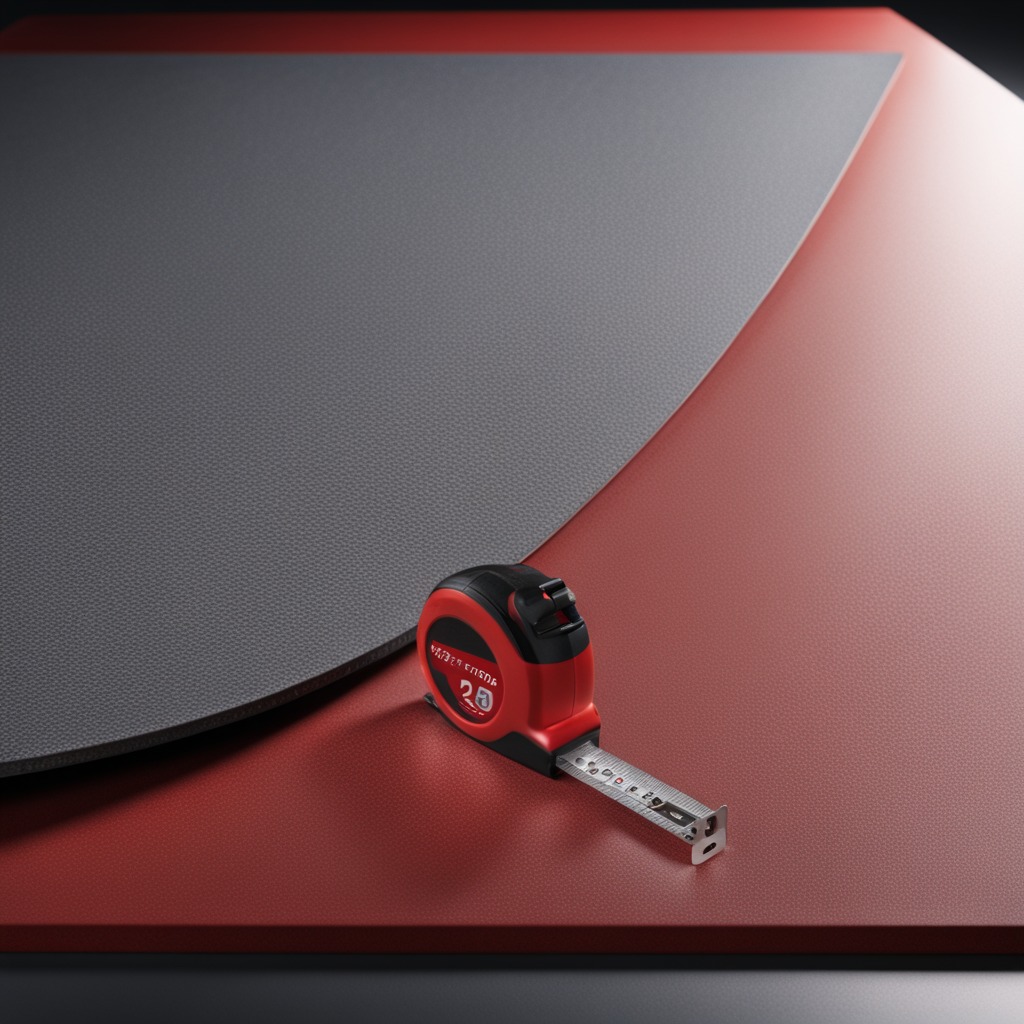
A measuring tape lies on the tabletop.